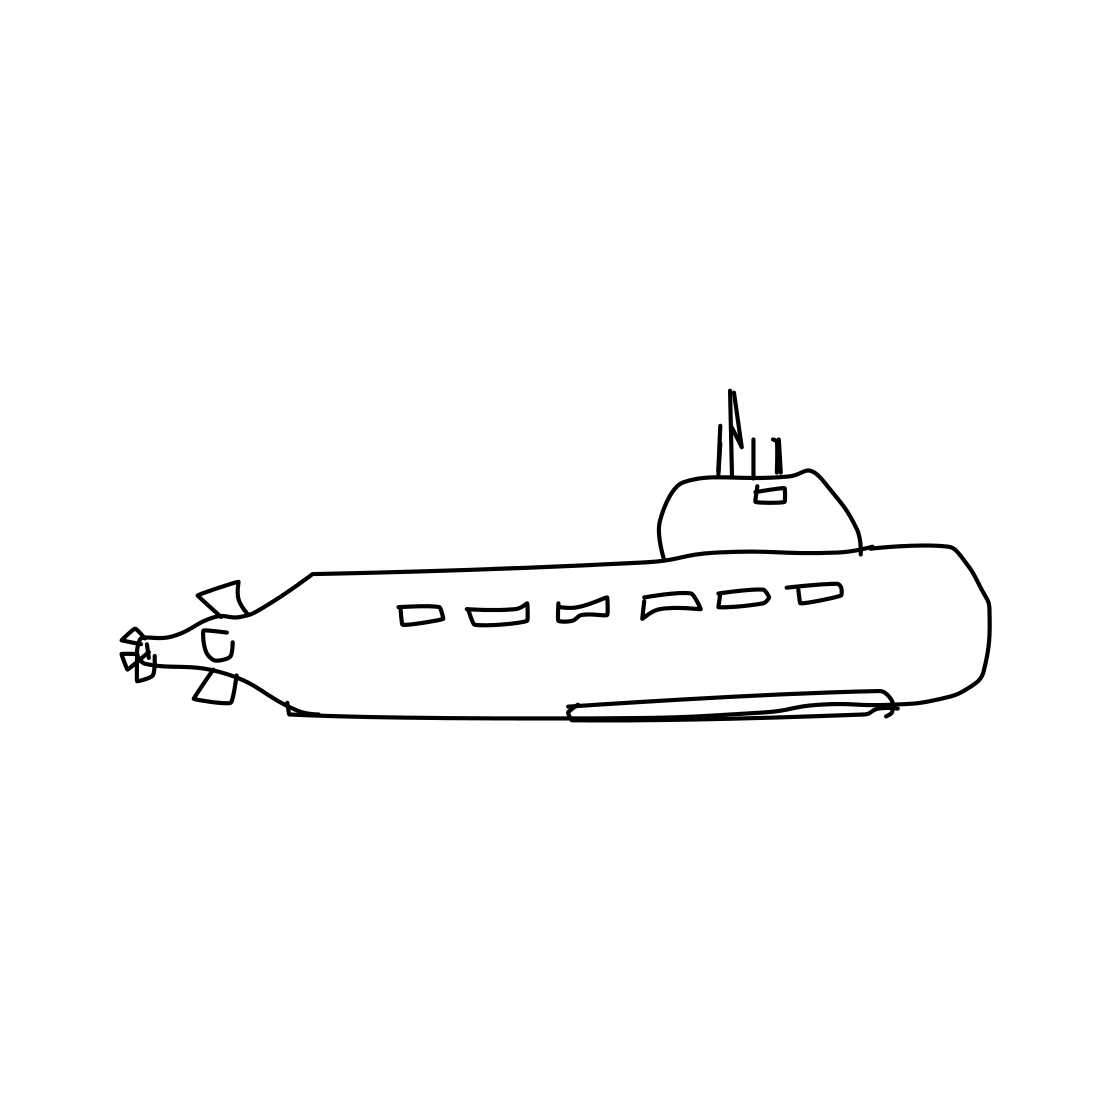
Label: submarine